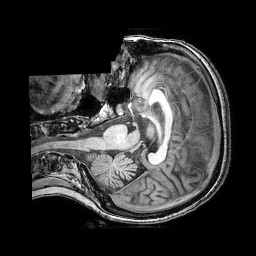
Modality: T1w
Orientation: axial
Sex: female
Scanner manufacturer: philips
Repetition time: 0.008181 s
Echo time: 0.00375 s